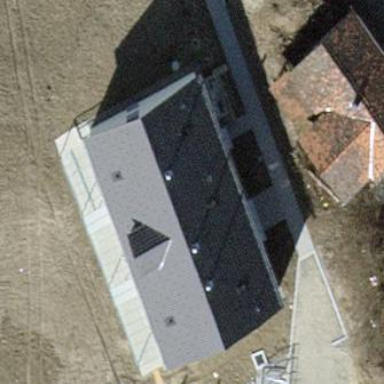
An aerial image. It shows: Terrace-style building with gabled roof.